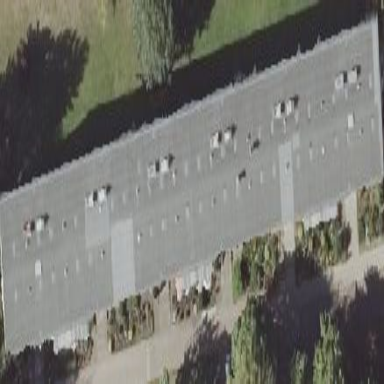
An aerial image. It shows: Flat-roofed apartment building.